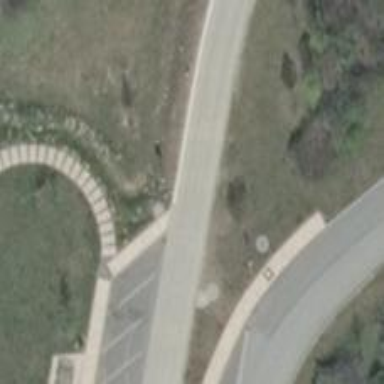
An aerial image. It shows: Footway along the road.